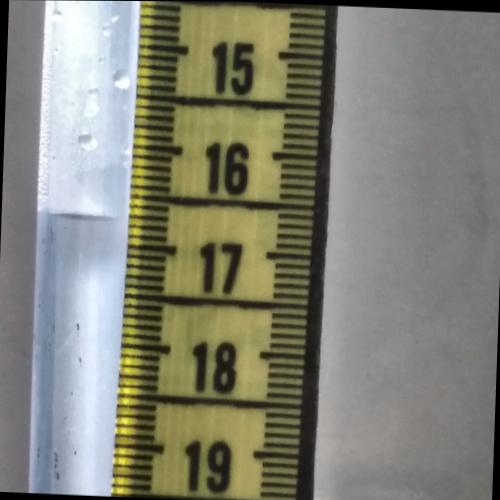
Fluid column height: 16.7 cm